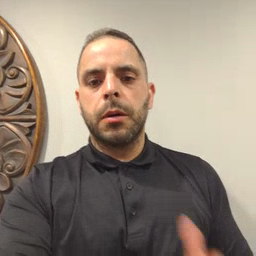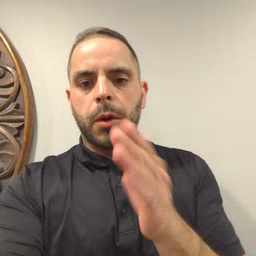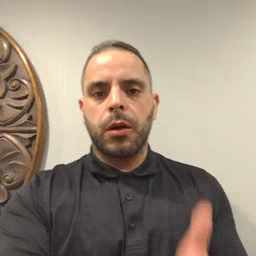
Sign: book